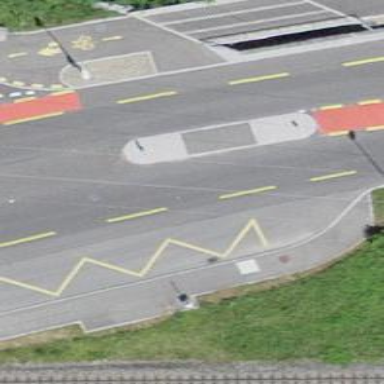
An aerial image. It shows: Public transport stop position.